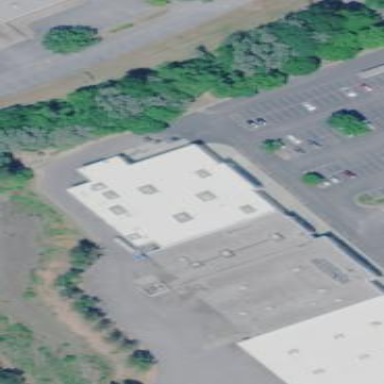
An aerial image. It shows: Building.